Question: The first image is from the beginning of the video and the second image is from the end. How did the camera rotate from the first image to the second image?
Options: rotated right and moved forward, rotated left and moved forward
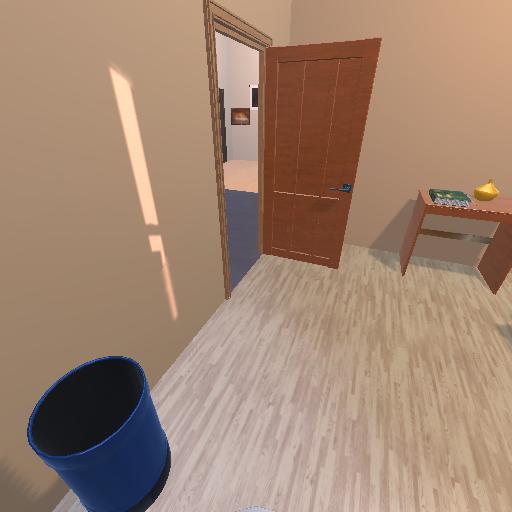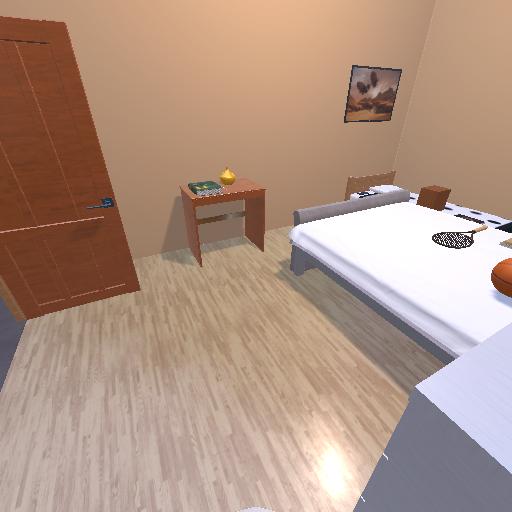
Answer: rotated right and moved forward